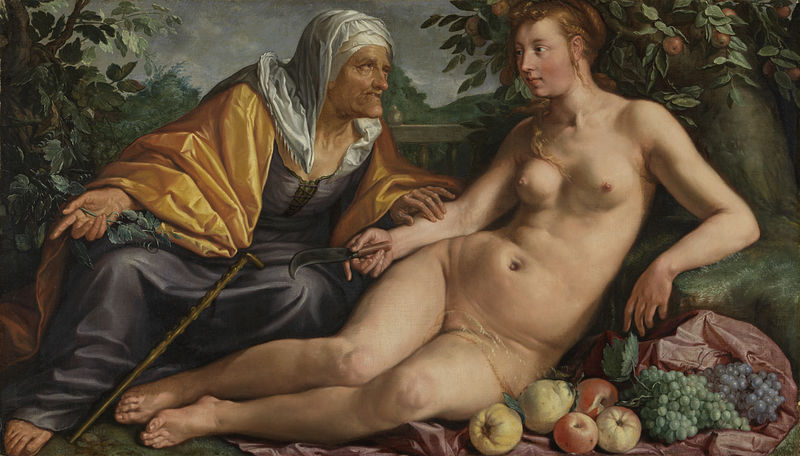
Titel: Vertumnus en Pomona
Künstler: Hendrick Goltzius
Standort: Amsterdam
Institution: Rijksmuseum
Schlagwörter: akt, blätter, gemälde, nackt, rubens, frauen, see, brust, bunt, frau, kleid, dame, obst, jung, alte, messer, haare, stock, trauben, äpfel, brüste, weib, junge, liegend, alter, sichel, greisin, alte frau, oma, jugens